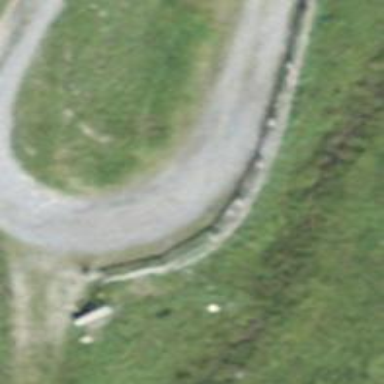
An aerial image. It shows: Unpaved track with grade2 track type.